Aerial crown-view tile of a tropical tree (Barro Colorado Island, Panama), acquired 20240813:
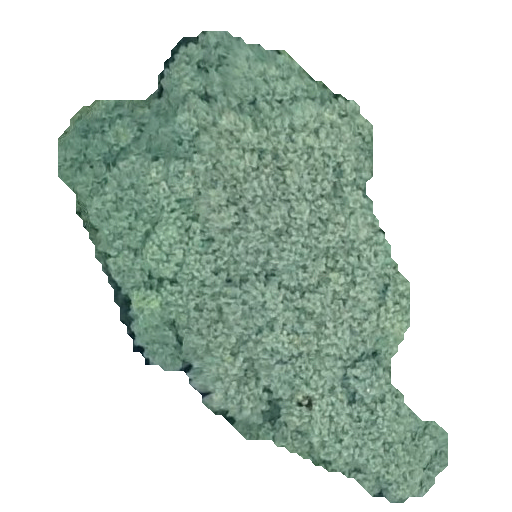
Species: Jacaranda copaia
GBIF accepted scientific name: Jacaranda copaia
Crown area: 161.491 m²